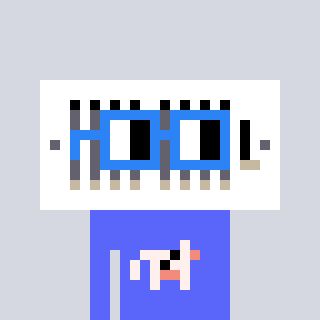
a pixel art character with square blue glasses, a vent-shaped head and a purple-colored body on a cool background